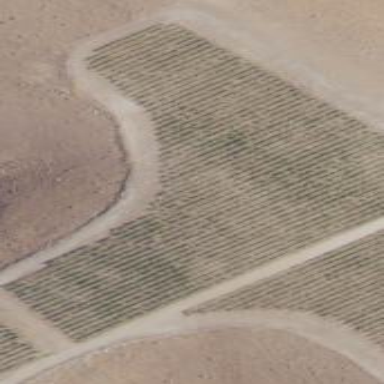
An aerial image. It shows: Vineyard where grapes are grown.